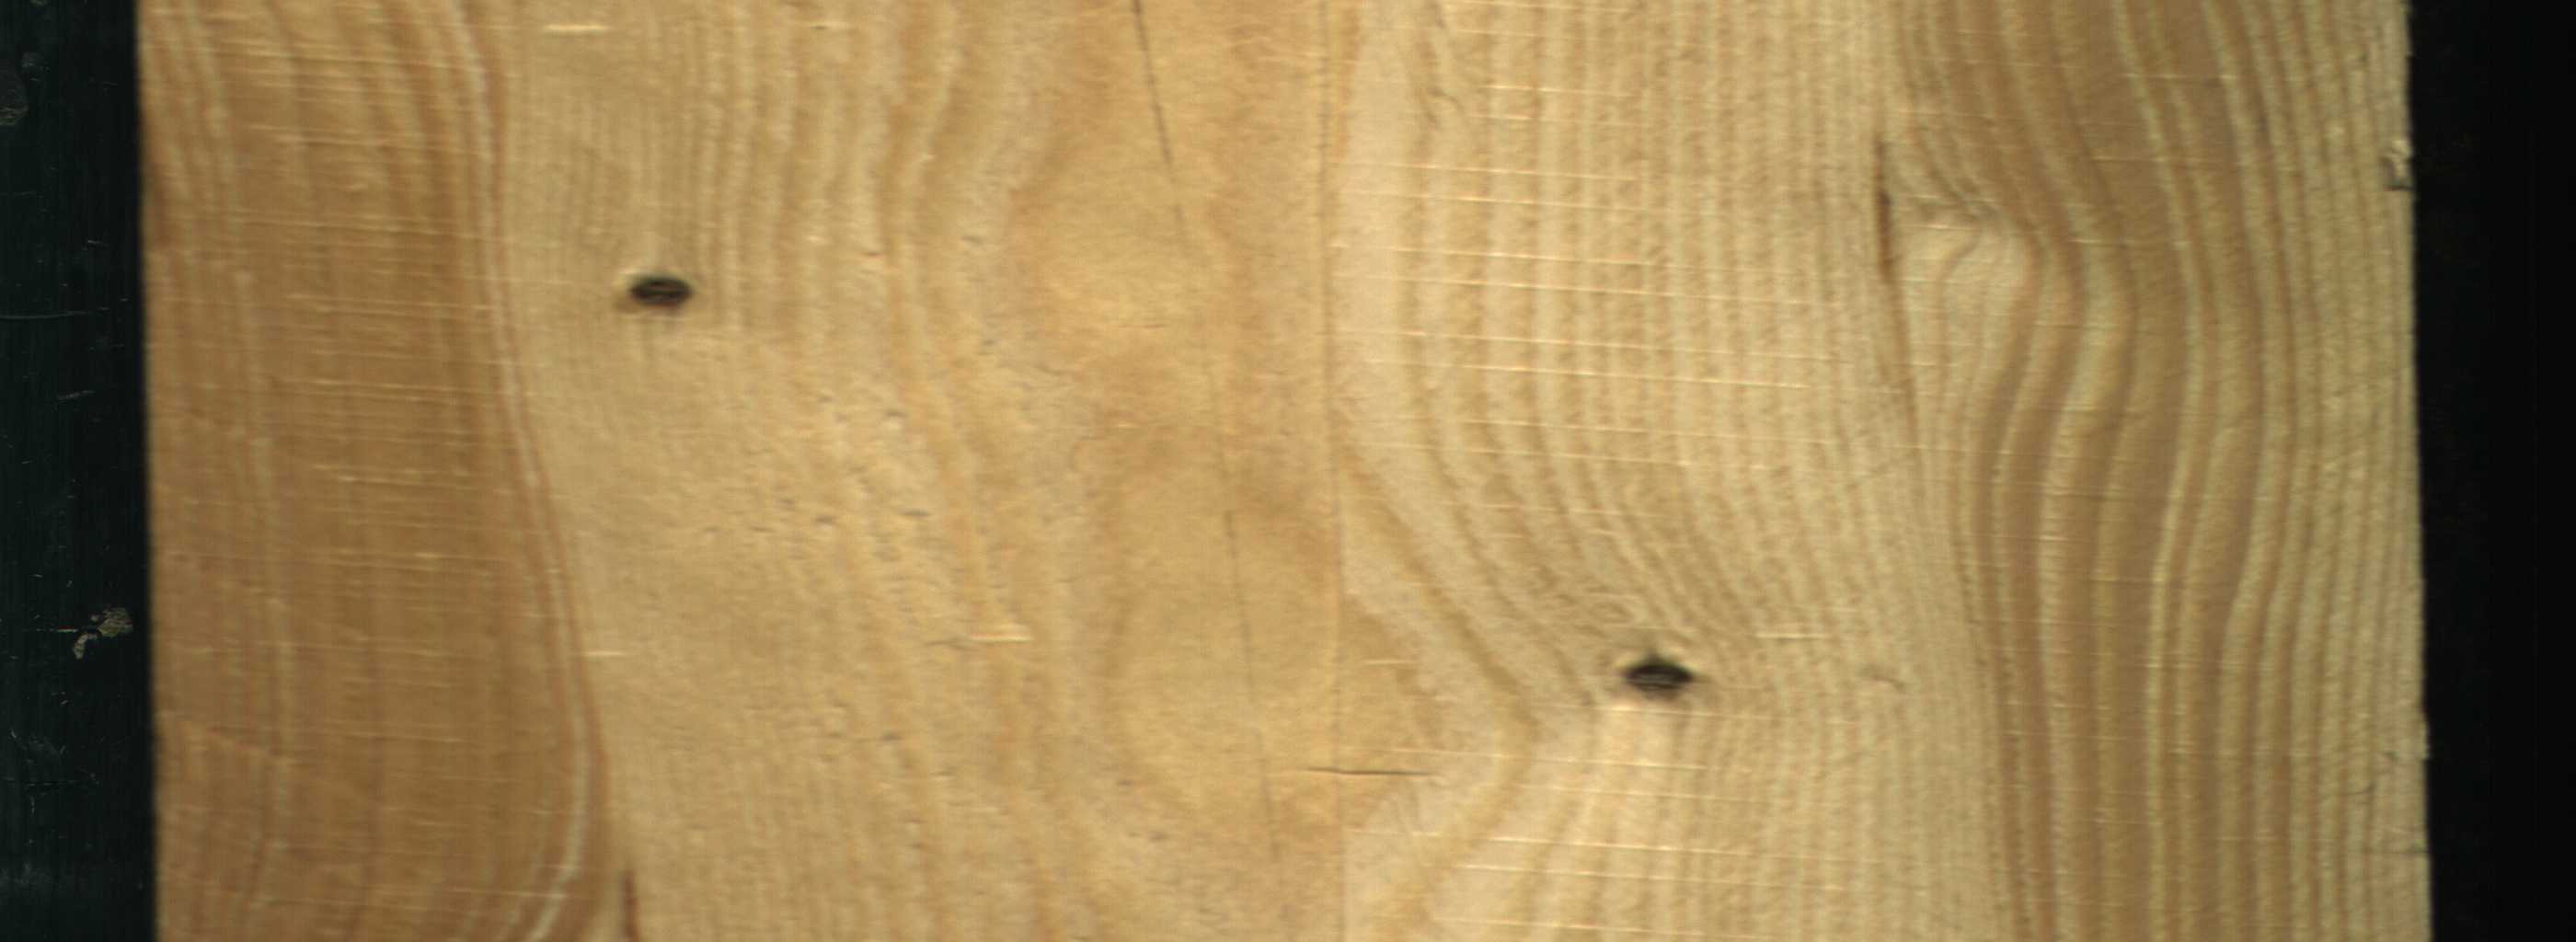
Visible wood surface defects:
resin
resin
Crack
Dead_Knot
Dead_Knot